Question: I am not able to find how to index my dataframe columns properly
I tried some methods but not able to find right one
'''
import pandas as pd
df = pd.read_html('sbi.html')
data = df[1]
'''

i want the second row as my index of columns in which "Narration" is there
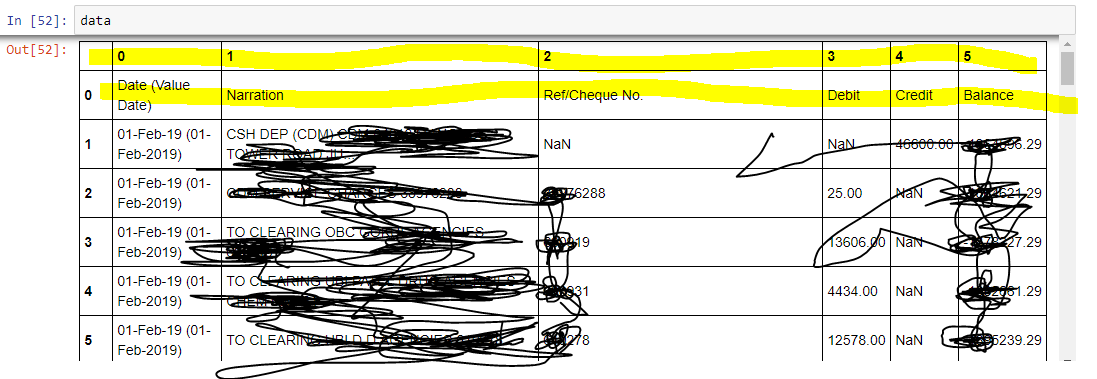
Answer: Set 'header' parameter to '1':
'''
data = pd.read_html('sbi.html', header=1)[0]
'''
Or use 'skiprows' parameter:
'''
data = pd.read_html('sbi.html', skiprows=1)[0]
'''